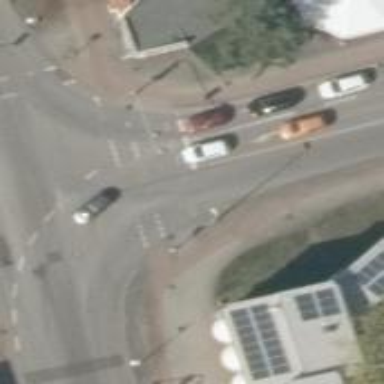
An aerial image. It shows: Secondary road with asphalt surface. There are sidewalks on both sides and cycle track.